二年级 · 算术
车上原有 56 人,  上车 20 人,现在有多少人?

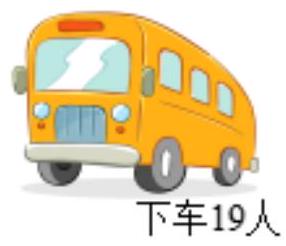
答案: 57 人